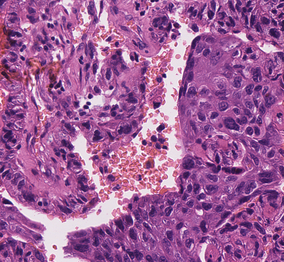
Tumor epithelial tissue: yes
Tumor-associated stroma tissue: yes
Normal tissue: no